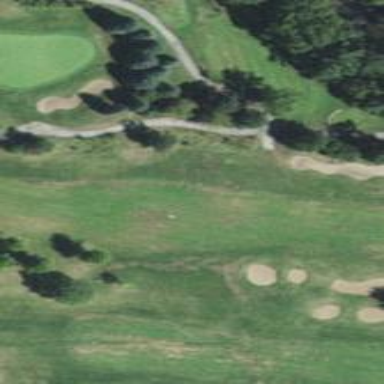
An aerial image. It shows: Well-maintained grassy golf fairway for the sport of golf.